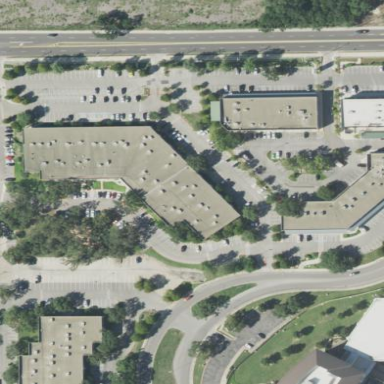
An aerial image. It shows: Office building.